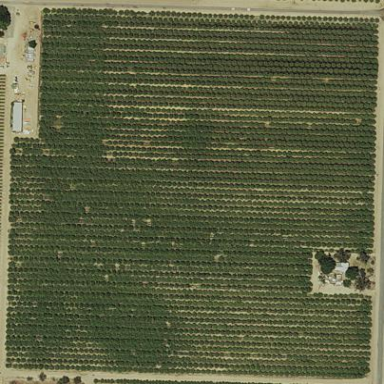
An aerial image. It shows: Almond orchard with rows of almond trees.